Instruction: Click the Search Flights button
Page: home
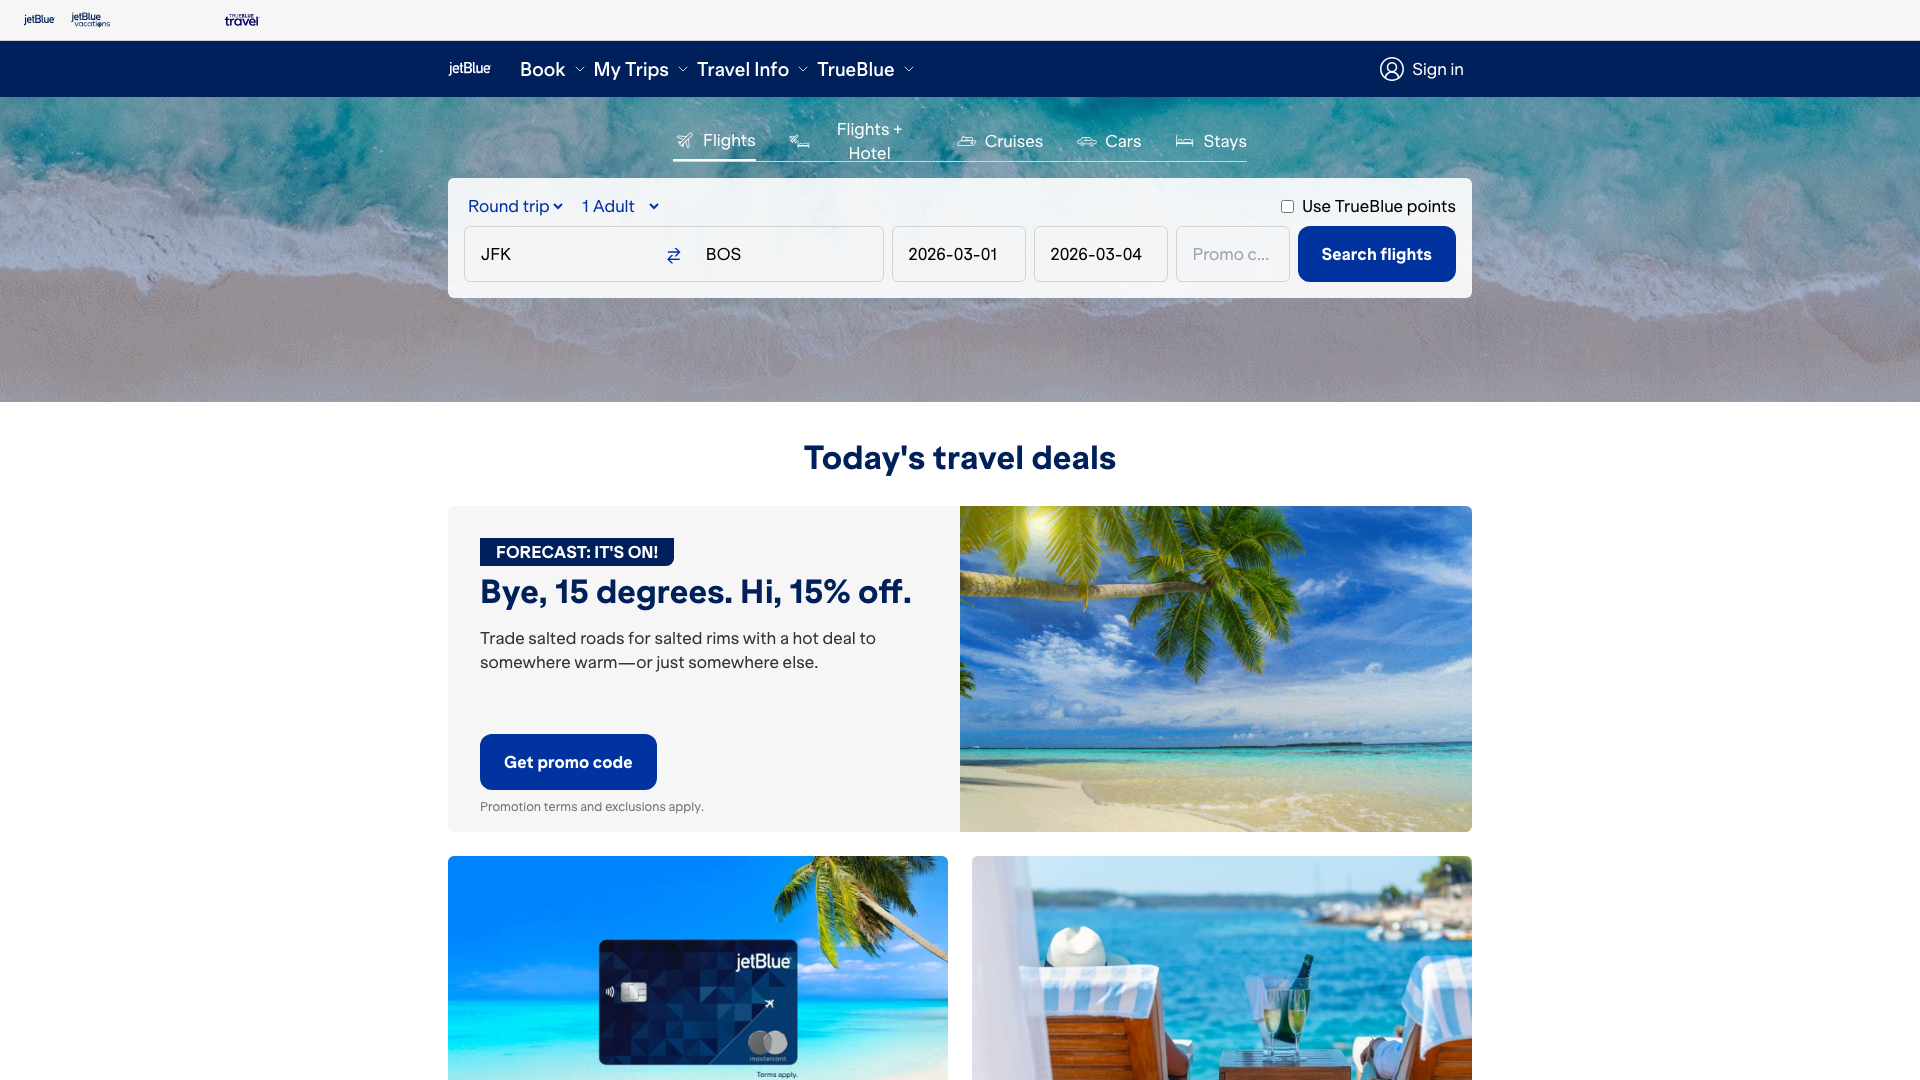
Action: click